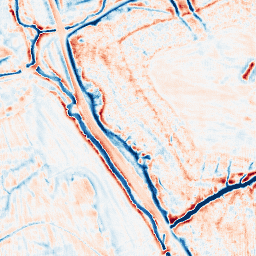
Category: edge_preserving
Decomposition family: bilateral
Decomposition parameters: d: 15
sigma_color: 25
sigma_space: 75
Upsampling method: fft_zeropad
Upsampling parameters: scale: 8
Upsampling scale: 8